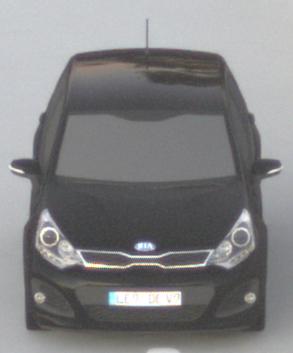
Make: KIA
Model: Rio 1.2
Detailed model: Rio (UB)
Model produced from: 2011/09
Model produced until: 2015/01
Doors: 3
Color: black
Road condition: dry road
Daytime: sunrise or sunset
Contrast: low contrast